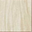
Piece: xx